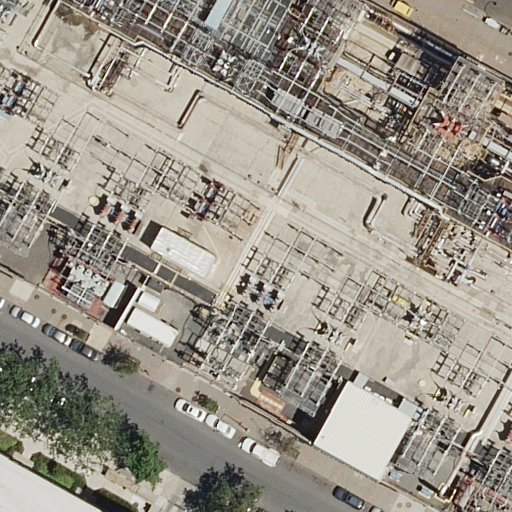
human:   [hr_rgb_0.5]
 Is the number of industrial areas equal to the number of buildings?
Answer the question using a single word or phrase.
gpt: no

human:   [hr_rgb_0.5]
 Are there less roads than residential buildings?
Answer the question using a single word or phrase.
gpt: yes

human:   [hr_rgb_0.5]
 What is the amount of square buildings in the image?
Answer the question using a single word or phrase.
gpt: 0

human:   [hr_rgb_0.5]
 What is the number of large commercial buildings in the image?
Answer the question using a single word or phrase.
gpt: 0

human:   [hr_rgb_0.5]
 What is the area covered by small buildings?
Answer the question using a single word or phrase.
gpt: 0m2

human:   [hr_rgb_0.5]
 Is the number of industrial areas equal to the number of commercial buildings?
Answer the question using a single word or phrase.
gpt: no

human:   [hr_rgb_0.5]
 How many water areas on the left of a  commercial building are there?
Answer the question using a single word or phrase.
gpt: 0

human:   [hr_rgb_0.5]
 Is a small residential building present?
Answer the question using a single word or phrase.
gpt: no

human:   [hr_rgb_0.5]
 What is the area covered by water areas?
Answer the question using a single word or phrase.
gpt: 0m2

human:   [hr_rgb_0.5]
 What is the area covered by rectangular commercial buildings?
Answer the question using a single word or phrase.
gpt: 0m2

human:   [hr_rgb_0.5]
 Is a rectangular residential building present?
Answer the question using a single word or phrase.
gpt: yes

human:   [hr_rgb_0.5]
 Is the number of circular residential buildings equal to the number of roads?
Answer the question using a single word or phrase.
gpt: no

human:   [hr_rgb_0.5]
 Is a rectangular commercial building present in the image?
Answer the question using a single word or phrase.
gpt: no

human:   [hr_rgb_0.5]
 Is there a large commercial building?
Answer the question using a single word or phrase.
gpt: no

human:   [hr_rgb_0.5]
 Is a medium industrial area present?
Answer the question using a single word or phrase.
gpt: no

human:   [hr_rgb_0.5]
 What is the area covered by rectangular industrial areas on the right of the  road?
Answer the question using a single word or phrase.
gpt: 0m2

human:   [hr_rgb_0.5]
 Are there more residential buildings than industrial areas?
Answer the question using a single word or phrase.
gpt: yes

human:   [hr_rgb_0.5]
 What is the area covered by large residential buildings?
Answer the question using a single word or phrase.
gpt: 1255m2

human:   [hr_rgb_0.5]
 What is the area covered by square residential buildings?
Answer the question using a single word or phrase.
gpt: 0m2

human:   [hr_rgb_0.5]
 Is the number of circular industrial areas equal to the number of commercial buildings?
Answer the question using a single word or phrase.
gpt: yes

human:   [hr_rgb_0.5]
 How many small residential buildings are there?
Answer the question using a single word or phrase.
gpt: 0

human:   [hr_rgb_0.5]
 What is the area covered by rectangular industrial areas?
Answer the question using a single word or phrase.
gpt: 0m2

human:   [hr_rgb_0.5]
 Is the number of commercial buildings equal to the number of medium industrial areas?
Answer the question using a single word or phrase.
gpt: yes

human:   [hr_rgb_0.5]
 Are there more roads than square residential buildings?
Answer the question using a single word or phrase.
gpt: yes

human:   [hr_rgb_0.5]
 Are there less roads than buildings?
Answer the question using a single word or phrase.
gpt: yes

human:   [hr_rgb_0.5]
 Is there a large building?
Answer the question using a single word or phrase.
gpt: yes

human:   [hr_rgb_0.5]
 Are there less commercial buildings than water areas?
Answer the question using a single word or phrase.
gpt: no

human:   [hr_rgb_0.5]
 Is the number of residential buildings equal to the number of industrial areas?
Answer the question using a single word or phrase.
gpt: no

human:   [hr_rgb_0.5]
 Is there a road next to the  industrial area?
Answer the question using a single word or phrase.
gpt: yes

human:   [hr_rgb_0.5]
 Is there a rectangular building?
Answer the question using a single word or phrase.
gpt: yes

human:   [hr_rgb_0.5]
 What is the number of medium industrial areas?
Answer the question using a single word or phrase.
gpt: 0

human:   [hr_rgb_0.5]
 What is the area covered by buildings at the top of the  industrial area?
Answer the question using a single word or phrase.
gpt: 0m2

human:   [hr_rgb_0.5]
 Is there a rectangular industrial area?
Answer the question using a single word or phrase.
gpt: no

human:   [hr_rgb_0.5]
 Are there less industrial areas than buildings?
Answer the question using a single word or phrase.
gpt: yes

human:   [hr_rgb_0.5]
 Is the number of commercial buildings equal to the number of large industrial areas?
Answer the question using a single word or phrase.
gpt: no

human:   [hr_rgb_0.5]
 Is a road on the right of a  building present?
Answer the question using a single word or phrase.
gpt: no